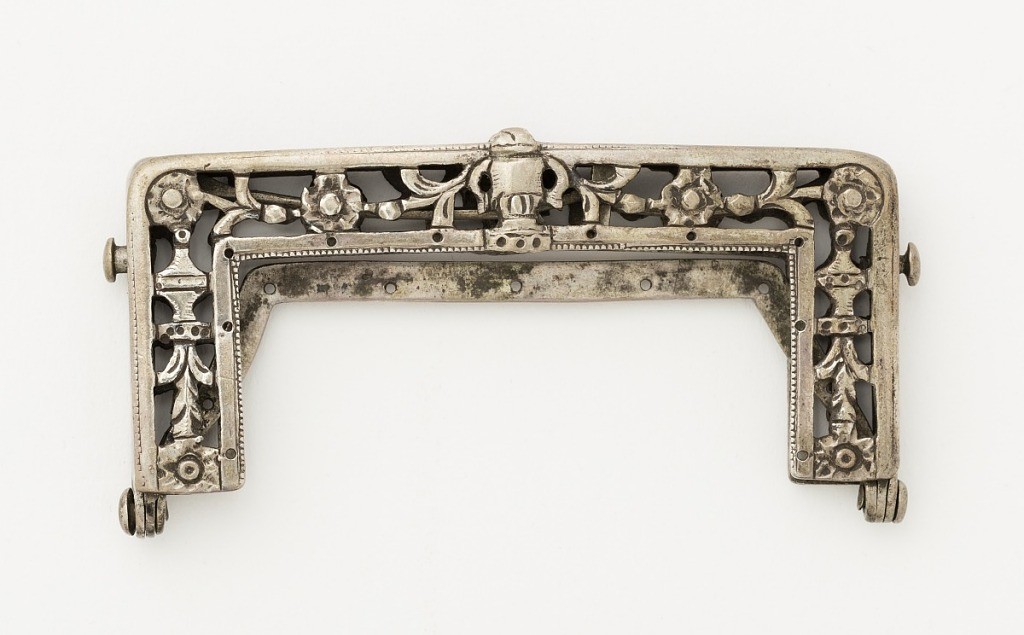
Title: Purse Frame
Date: late 19th century
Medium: silver
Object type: purse frame
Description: Hinged purse frame decorated with floral ornaments and central vase motif. Pierced.